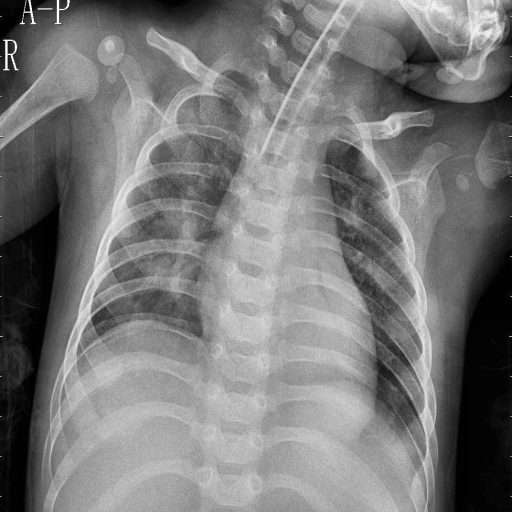
Finding: PNEUMONIA